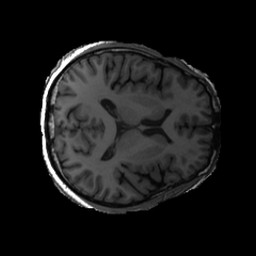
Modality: T1w
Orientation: axial
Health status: ill
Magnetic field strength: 3 T